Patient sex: M
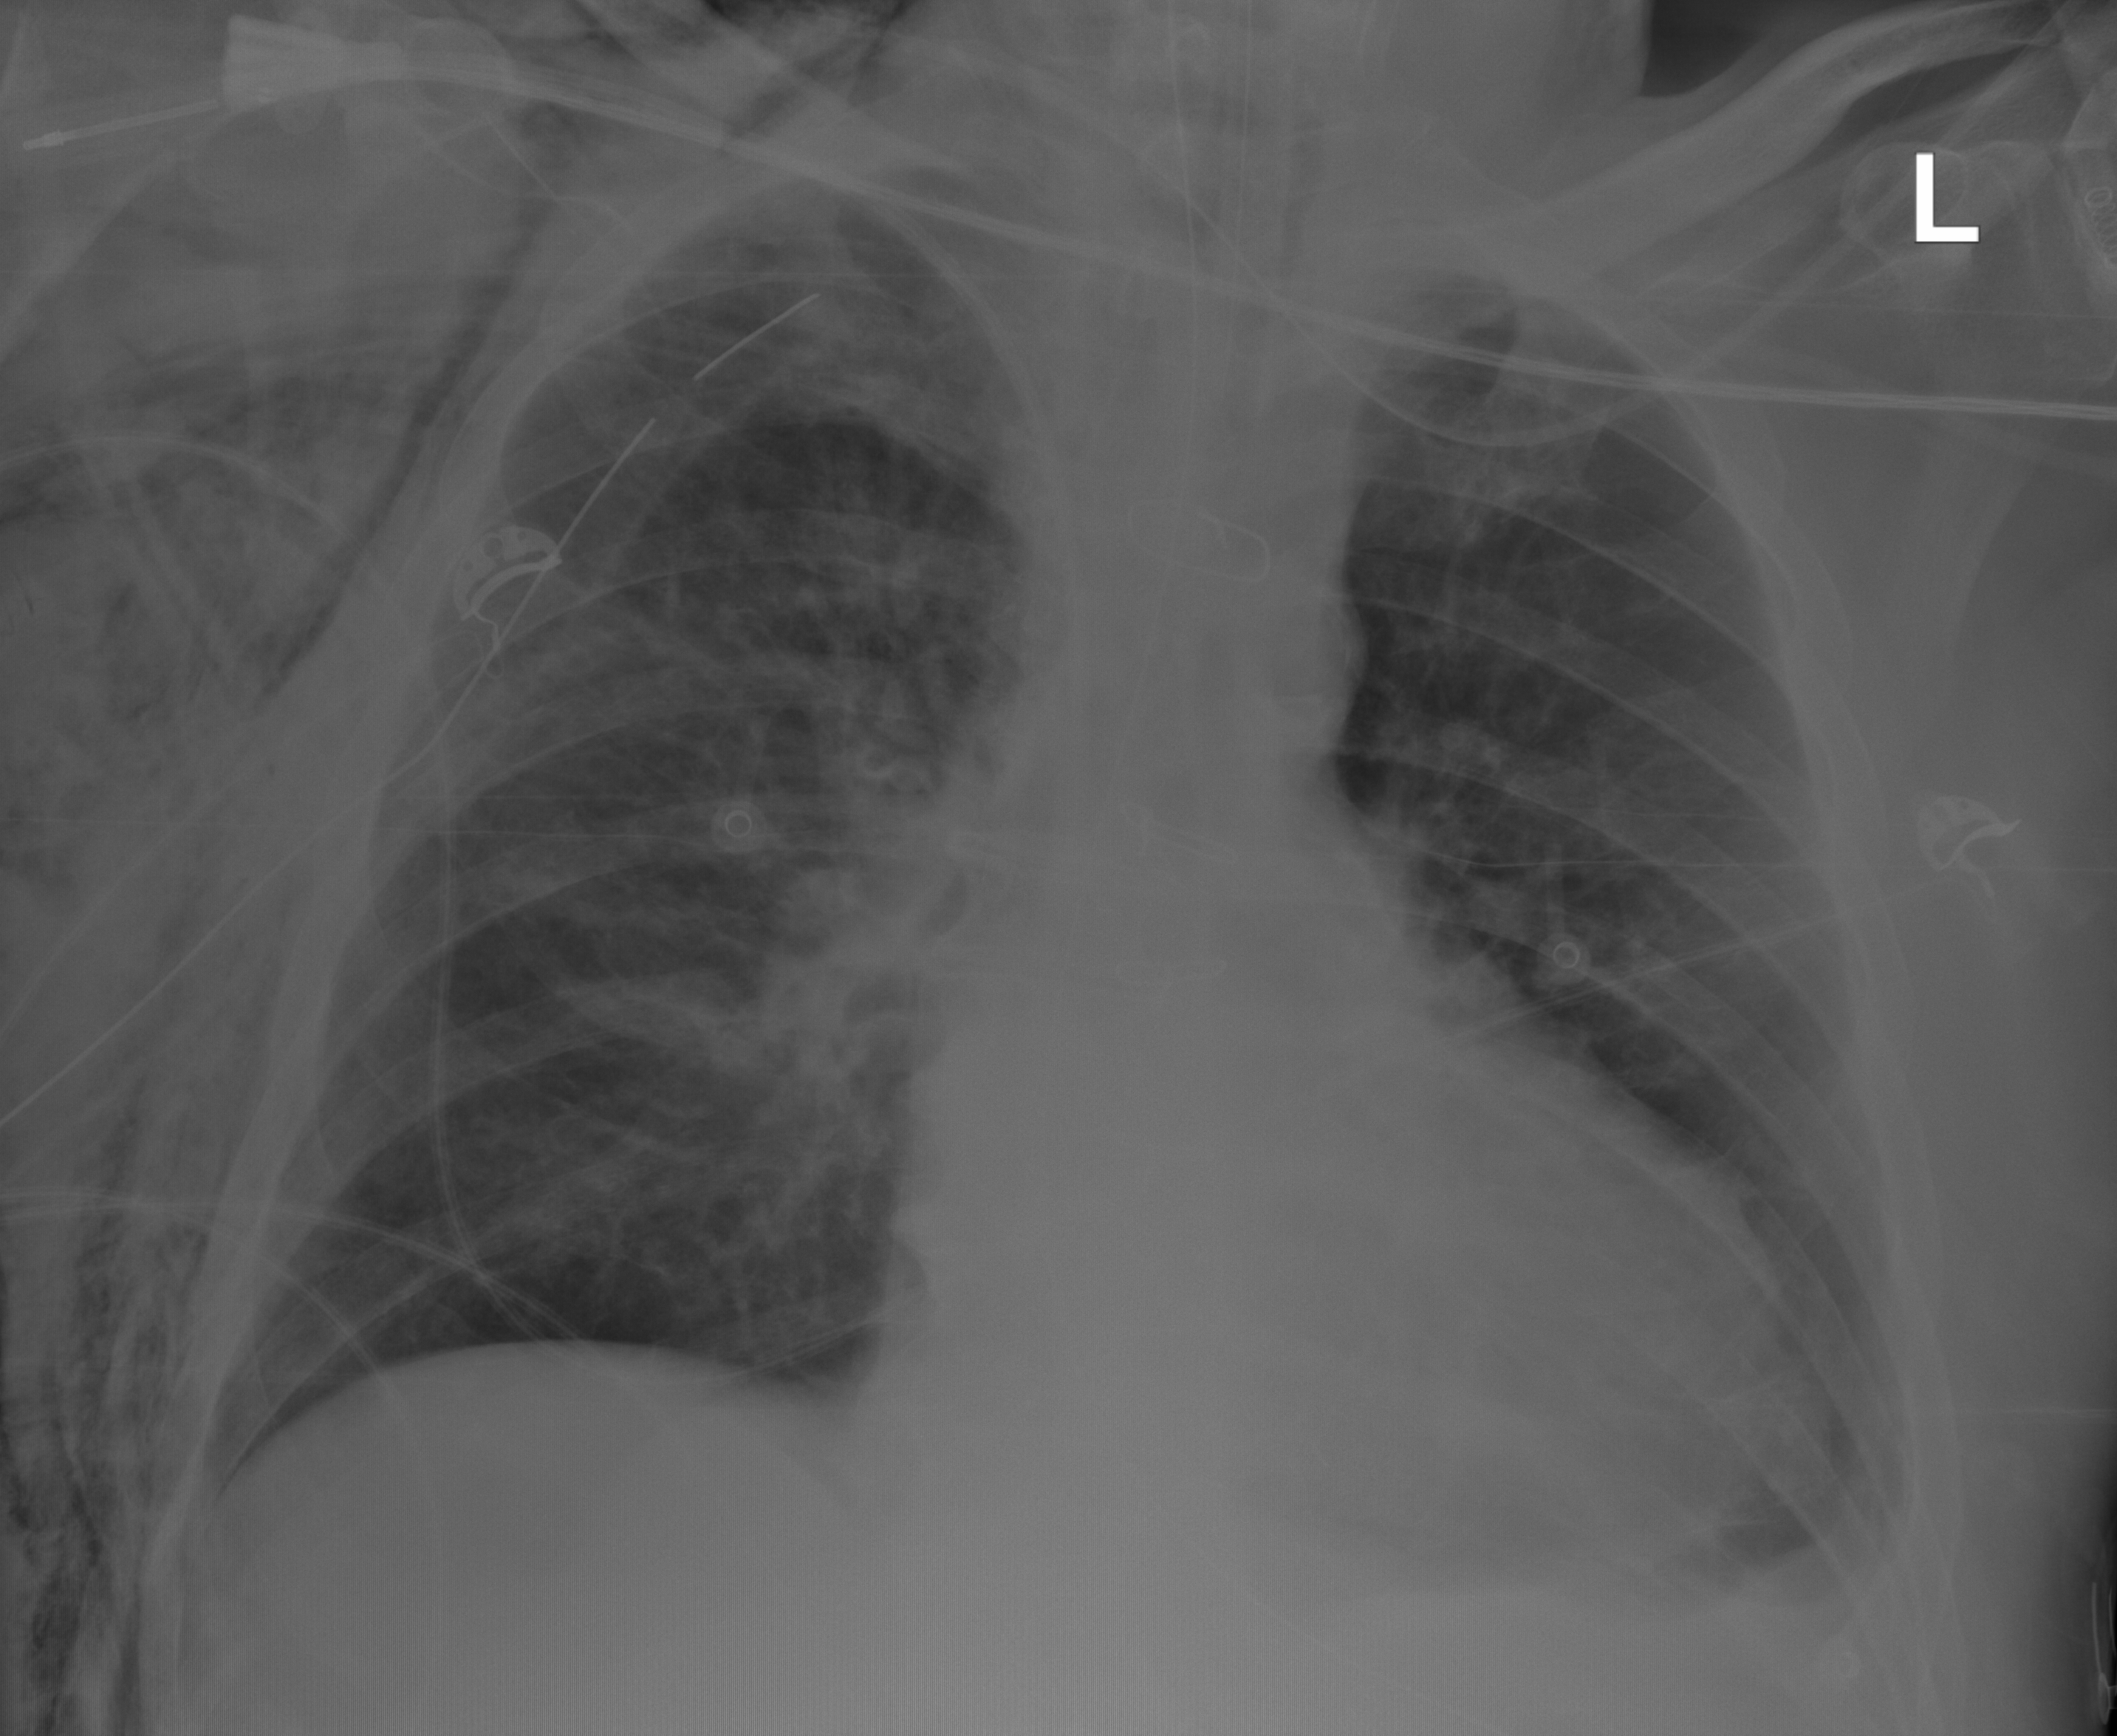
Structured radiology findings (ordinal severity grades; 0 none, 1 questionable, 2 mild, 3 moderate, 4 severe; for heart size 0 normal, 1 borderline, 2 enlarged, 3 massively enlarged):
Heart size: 0
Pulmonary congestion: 0
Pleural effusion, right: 0
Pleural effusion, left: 2
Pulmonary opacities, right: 0
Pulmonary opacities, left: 0
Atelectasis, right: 0
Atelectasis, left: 2